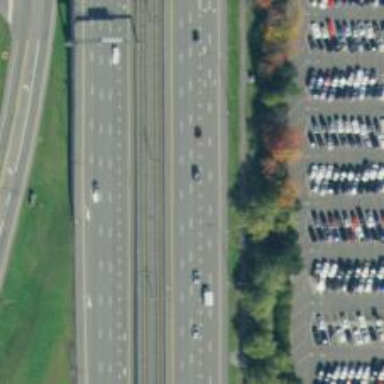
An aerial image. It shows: Motorway junction.